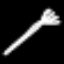
Label: fork